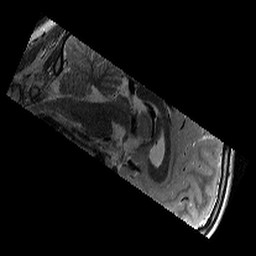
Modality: T2w
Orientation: sagittal
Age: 11
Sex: male
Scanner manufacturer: siemens
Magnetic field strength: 3 T
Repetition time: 9.23 s
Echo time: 0.067 s